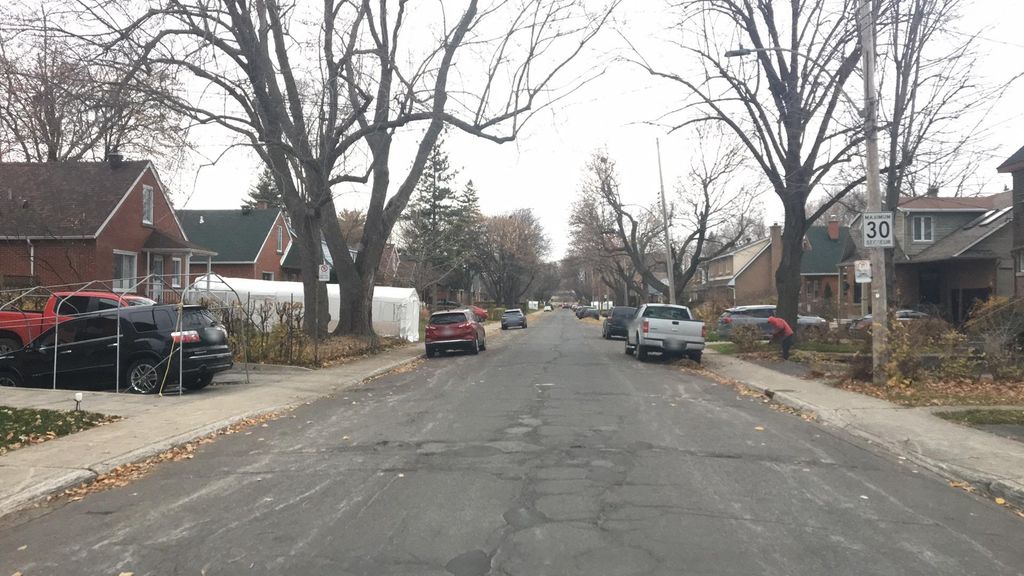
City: montreal